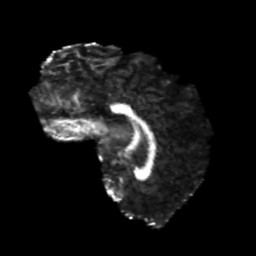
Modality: FA
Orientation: sagittal
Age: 24
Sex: male
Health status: healthy
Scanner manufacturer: philips
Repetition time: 7.391 s
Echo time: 0.08599 s